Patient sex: M
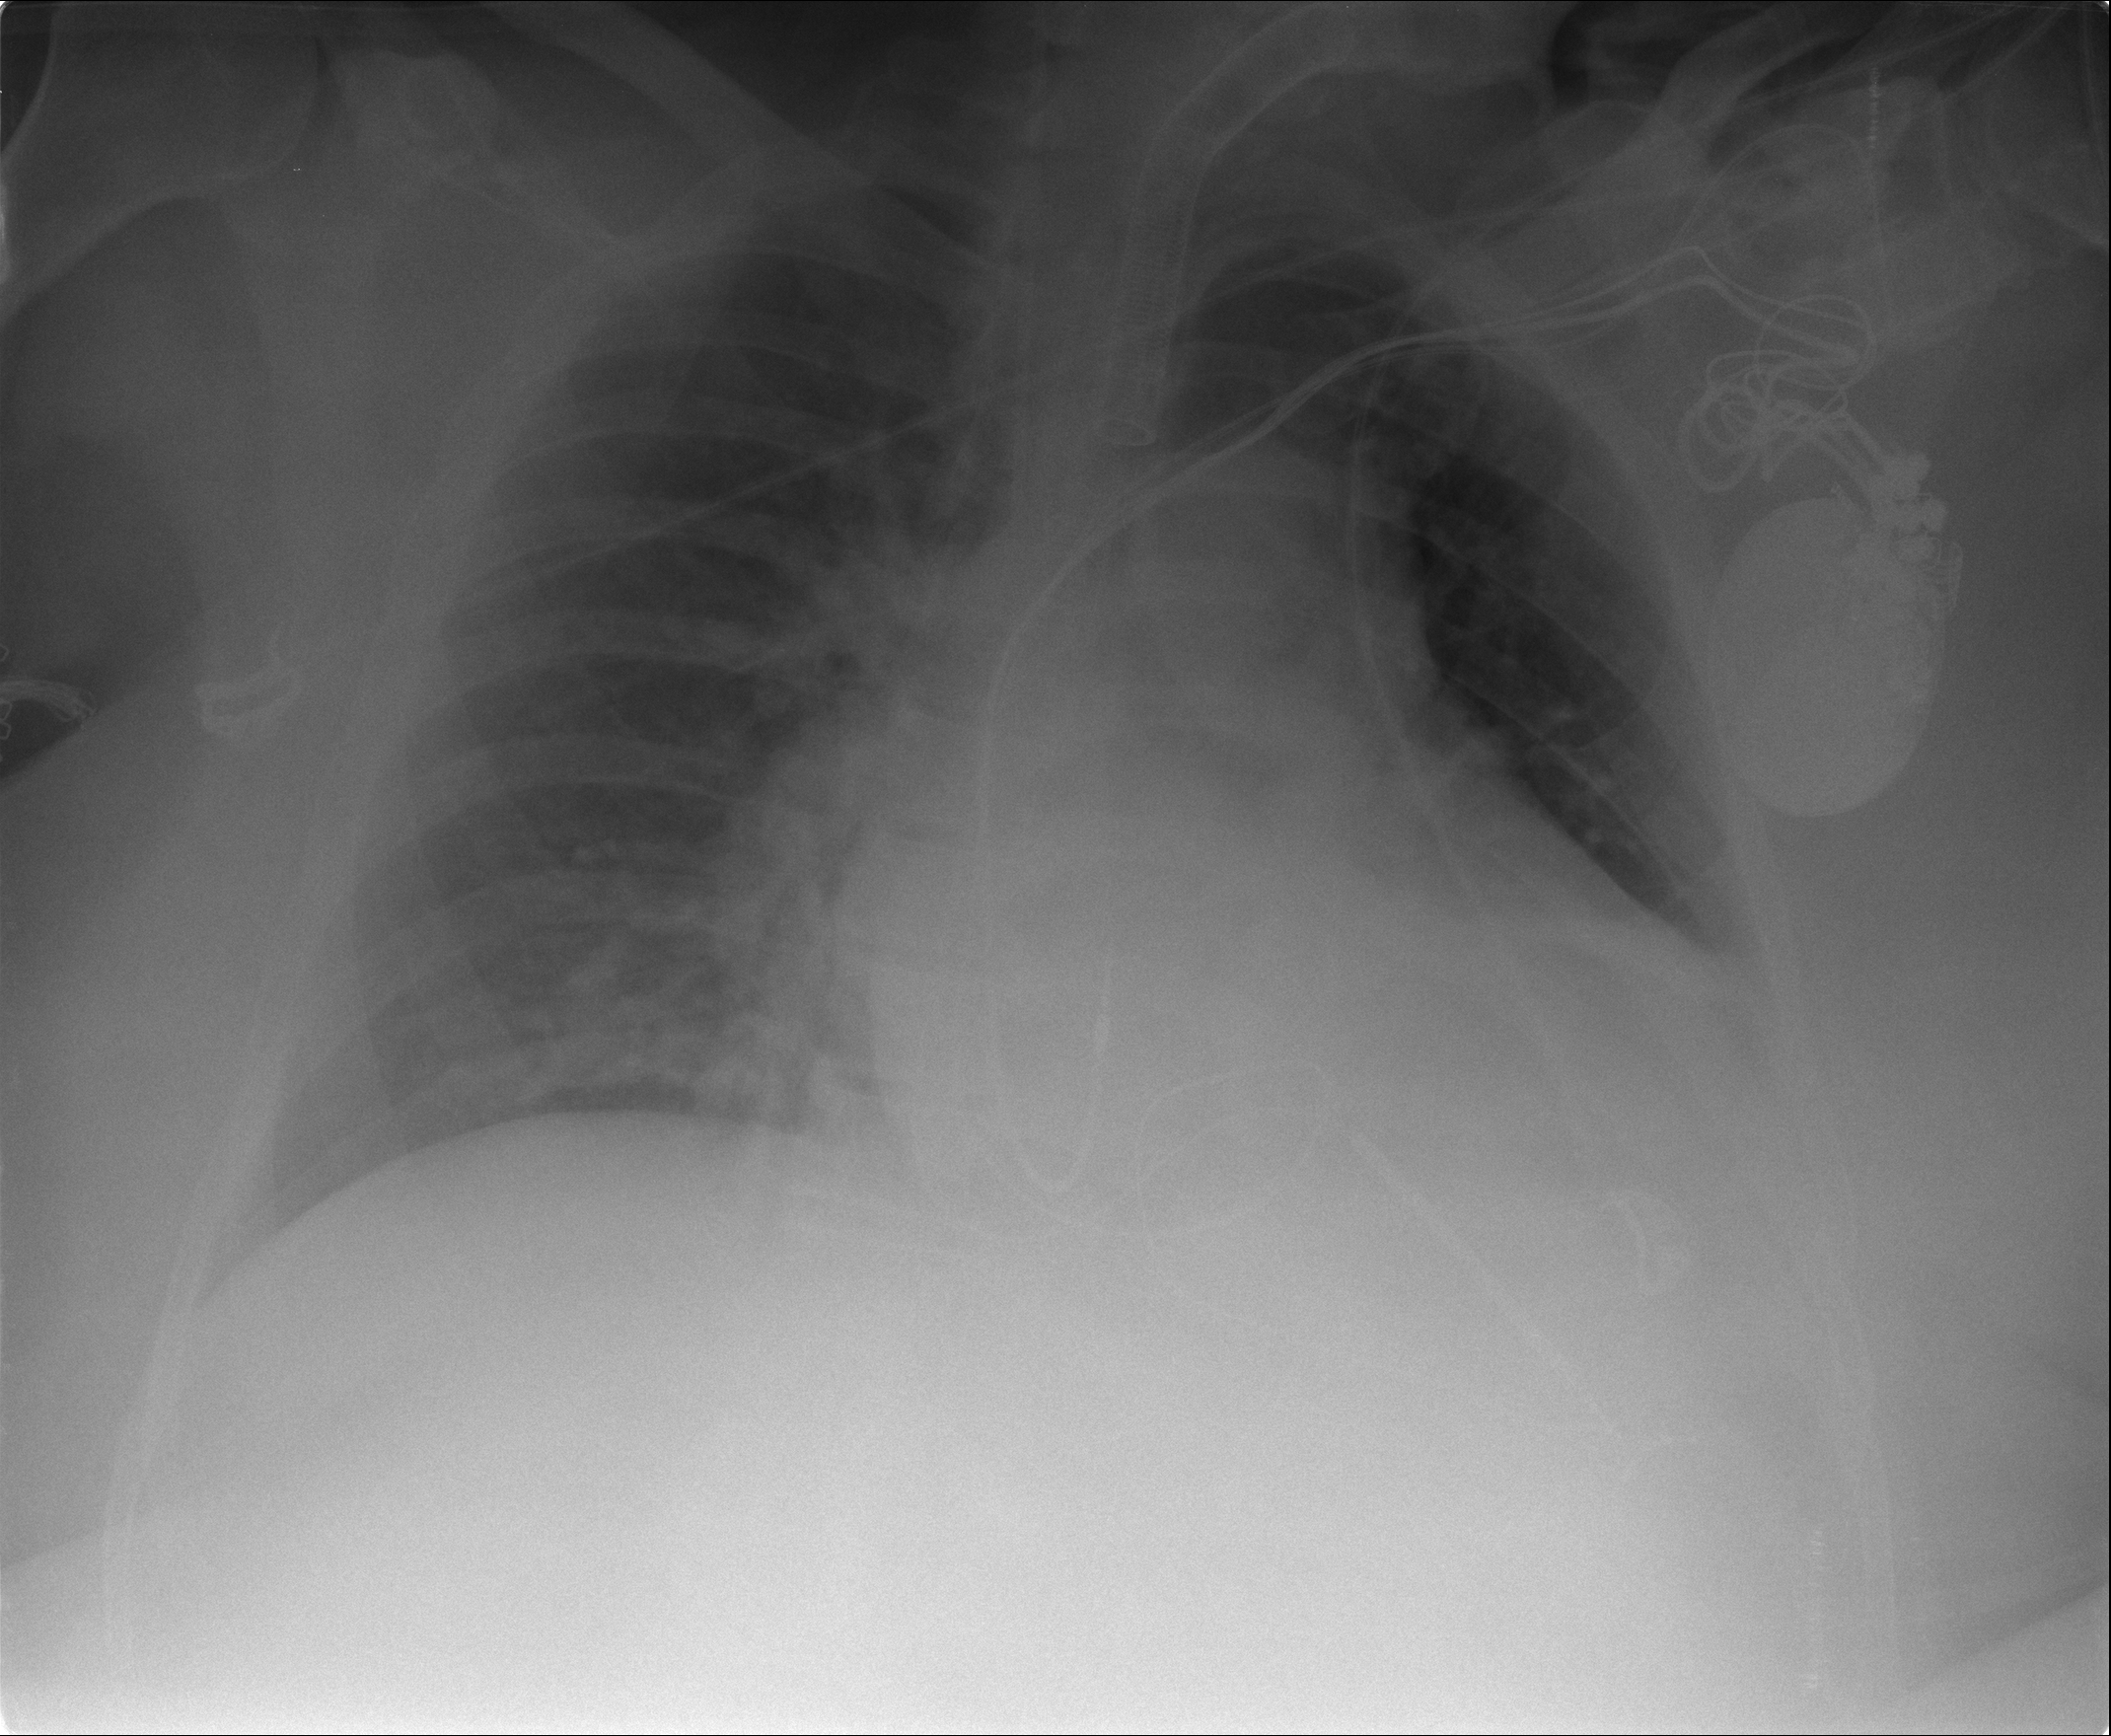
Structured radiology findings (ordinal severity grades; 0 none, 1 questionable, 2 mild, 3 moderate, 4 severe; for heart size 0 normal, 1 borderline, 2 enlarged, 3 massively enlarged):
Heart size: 2
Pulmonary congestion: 0
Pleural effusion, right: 2
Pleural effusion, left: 2
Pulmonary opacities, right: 0
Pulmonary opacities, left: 0
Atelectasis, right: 1
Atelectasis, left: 2